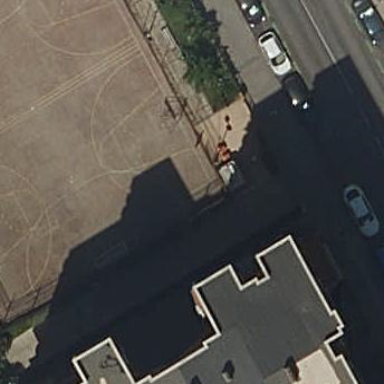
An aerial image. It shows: Basketball court in the leisure land pitch.